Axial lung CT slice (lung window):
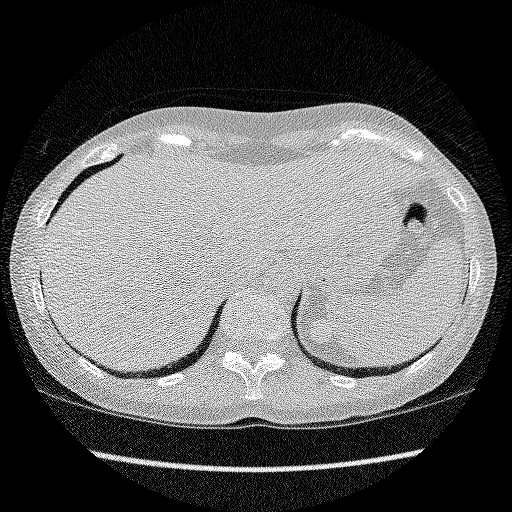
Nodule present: no